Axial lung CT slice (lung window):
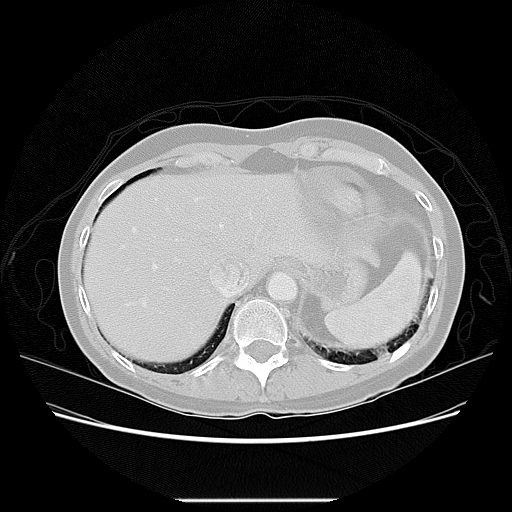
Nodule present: no